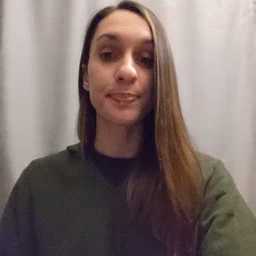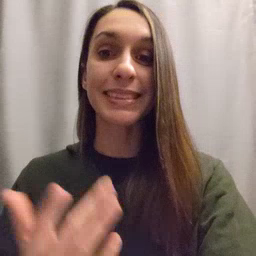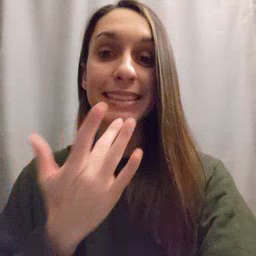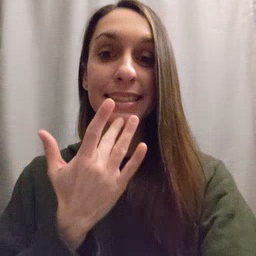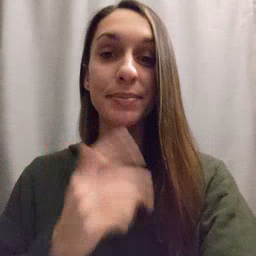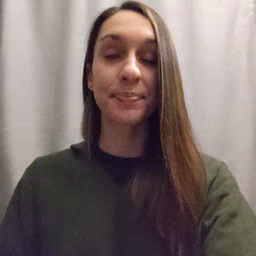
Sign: taste